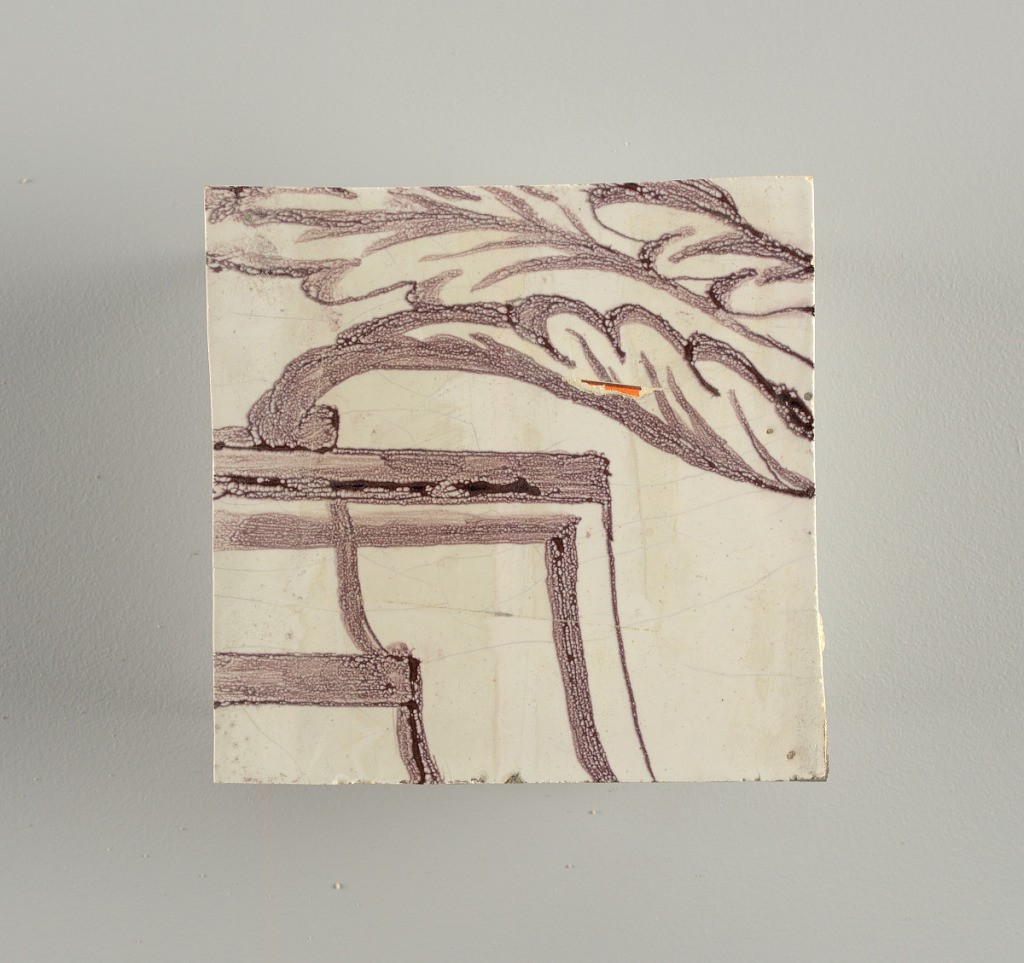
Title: Tile wall facing
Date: ca. 1725
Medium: Tin-glazed earthenware, underglaze
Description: Horizontal rectangle.  Thirty tiles wide and twenty-three tiles high with opening for fireplace eleven tiles wide and ten high.  Foliage arabesques disposed about three vertical axes from which are emphazised by urns at center and right, and at left by the figure of a standing woman carrying an infant on her arm and accompanied by two children.